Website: apple
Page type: customer-info-address
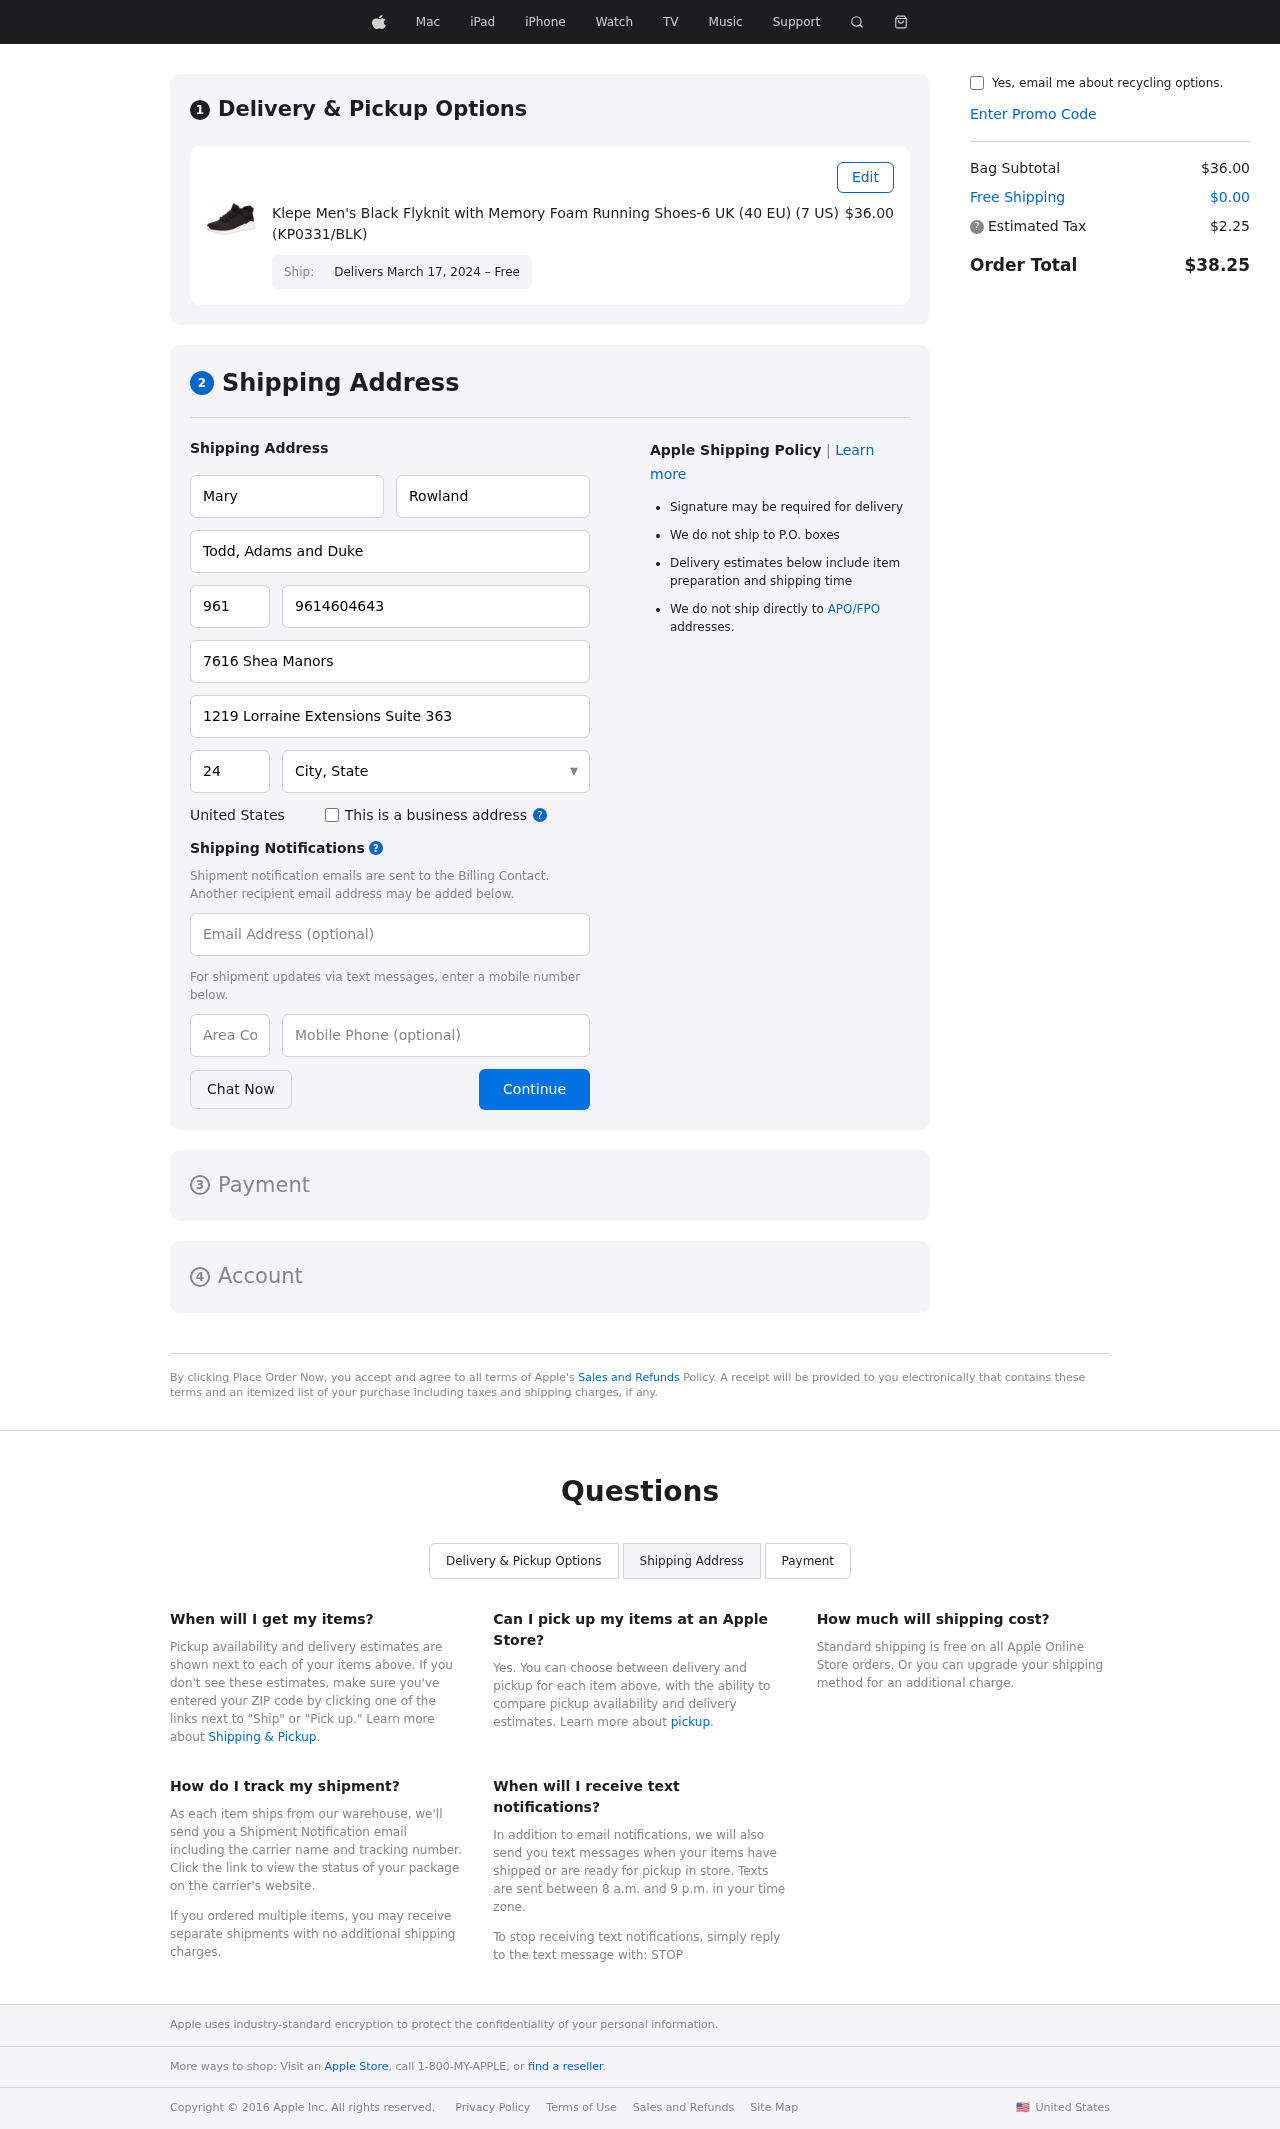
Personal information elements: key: PII_CITY_STATE
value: Manningbury, OK
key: PII_COMPANY
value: Todd, Adams and Duke
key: PII_COUNTRY
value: United States
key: PII_EMAIL
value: mary_rowland@yahoo.com
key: PII_FIRSTNAME
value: Mary
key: PII_LASTNAME
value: Rowland
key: PII_PHONE
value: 9614604643
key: PII_PHONE_ALT
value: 8354836864
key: PII_PHONE_ALT_AREA
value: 835
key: PII_PHONE_AREA
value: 961
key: PII_POSTCODE
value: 24050
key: PII_STREET
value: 7616 Shea Manors
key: PII_STREET2
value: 1219 Lorraine Extensions Suite 363
Product elements: key: PRODUCT1_NAME
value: Klepe Men's Black Flyknit with Memory Foam Running Shoes-6 UK (40 EU) (7 US) (KP0331/BLK)
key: PRODUCT1_PRICE
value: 36
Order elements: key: ORDER_DELIVERY_DATE
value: Delivers March 17, 2024 – Free
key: ORDER_SUBTOTAL
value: $36.00
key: ORDER_SHIPPING_COST
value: $0.00
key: ORDER_TAX
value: $2.25
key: ORDER_TOTAL
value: $38.25